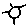
Label: sun